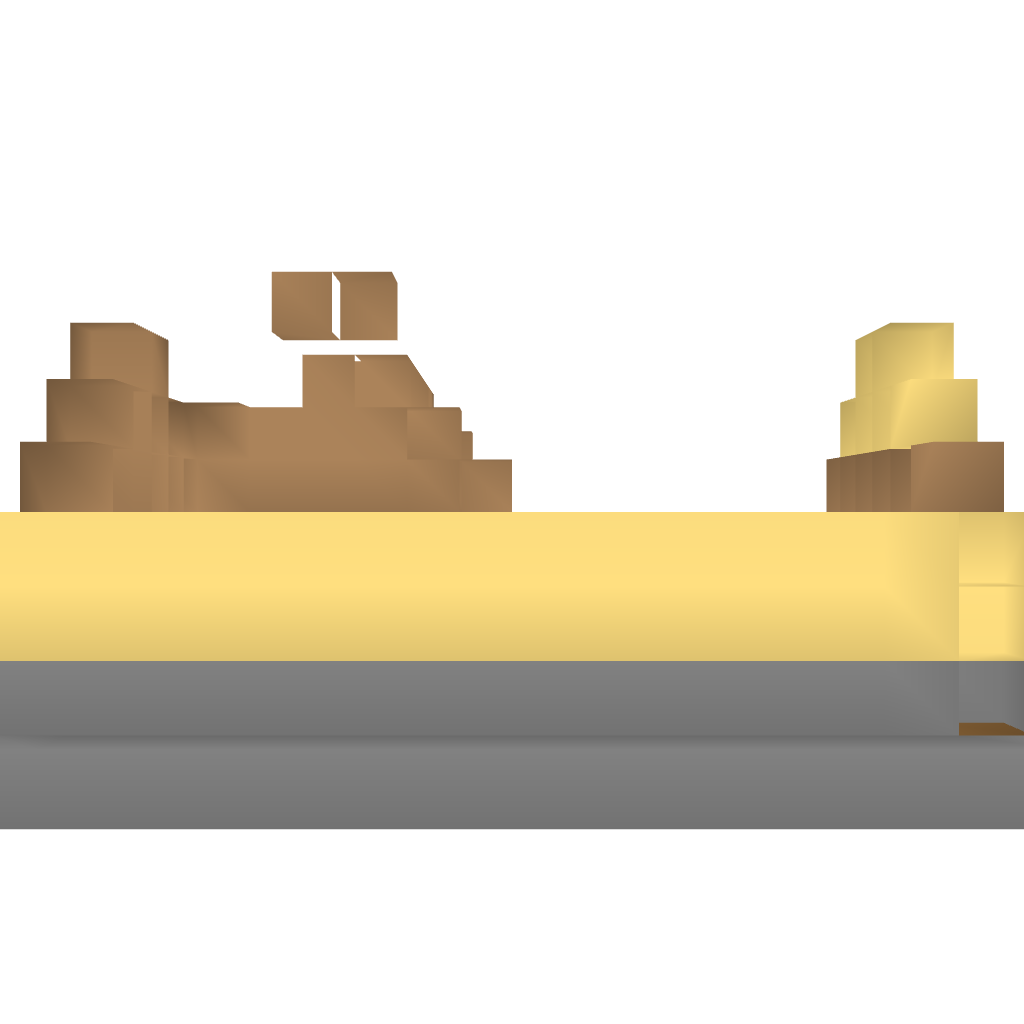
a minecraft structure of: Ultima Online Housing - Large House with Patio bad low quality